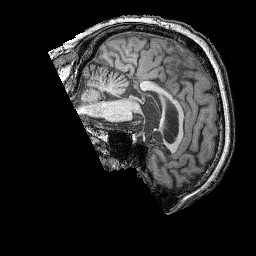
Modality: T1w
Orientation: sagittal
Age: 58
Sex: male
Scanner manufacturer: siemens
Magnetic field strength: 3 T
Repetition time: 2.25 s
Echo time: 0.00415 s